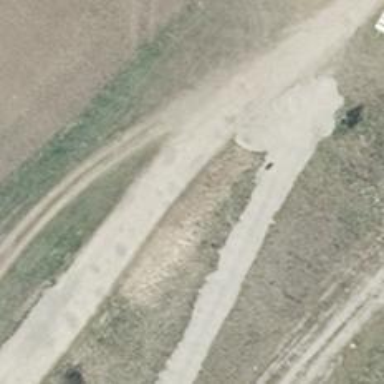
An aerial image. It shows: Gravel track with grade 2 tracktype.